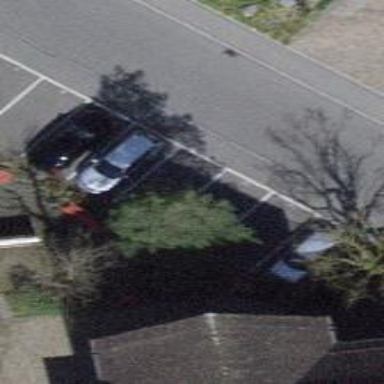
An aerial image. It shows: Street side parking area.